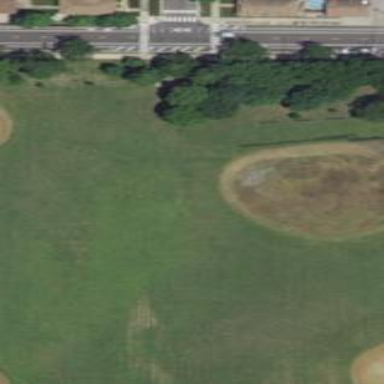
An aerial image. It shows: Baseball pitch for leisure land.